Question: When I add a card to the inbox list, it is possible to double click on the card to open a modal dialog. In the dialog it is possible to add some checkboxes dynamically. When the checkboxes are checked the progress bar changes value.
The issue is, lets say, I create 2 checkboxes and then check one of them, the progress bar will show 50% done. After that, I save the data and press the save button. The dialog closes.
Then, when I add a new one card to the inbox list and double click on it to open dialog, the progress bar still shows the value of 50%. You can see the problem in the image below:

I have tried to fix it by my self using the code below: But it doesn't seem to work.
'''
$('#modalDialog,#progressbar').val($currentTarget.children('#progressbar').val());
'''
<URL>
How can I reset the progress bar after adding a new card?
HTML:
'''
<!--Modal Dialog-->
<div id="modalDialog">
<form>
<input type="button" id="Save" value="Save Data" />
<hr/>
<br/>
<label>Add checkBox</label>
<br />
<div id="progressbar"></div>
<br />
<input type="text" id="checkBoxName" />
<input type="button" id="btnSaveCheckBox" value="_Ok" />
</form>
</div>
'''
Jquery:
'''
$(function () {
// Click function to add a card
var $div = $('<div />').addClass('sortable-div');
var cnt = 0,
$currentTarget;
$('#AddCardBtn').click(function () {
var $newDiv = $div.clone(true);
cnt++;
$newDiv.prop("id", "div" + cnt);
$newDiv.data('checkboxes', []);
$('#userAddedCard').append($newDiv);
// alert($('#userAddedCard').find("div.sortable-div").length);
});
// Double click to open Modal Dialog Window
$('#userAddedCard').dblclick(function (e) {
$currentTarget = $(e.target);
$('#modalDialog,#progressbar').val($currentTarget.children('#progressbar').val());
$('.allcheckbox').remove(); // Remove checkboxes
$('#modalDialog').data('checkboxes', []); /* Reset dialog checkbox data */
/* Add checkboxes from card data */
$.each($currentTarget.data('checkboxes'), function (i, checkbox) {
addCheckbox(checkbox.name, checkbox.status);
});
$('#modalDialog').dialog({
modal: true,
height: 600,
width: 500,
position: 'center'
});
return false;
});
$("#datepicker").datepicker({
showWeek: true,
firstDay: 1
});
$("#Save").on("click", function () {
/* Copy checkbox data to card */
$currentTarget.data('checkboxes', $('#modalDialog').data('checkboxes'));
$('#modalDialog').dialog("close");
});
// Add a new checkBox
$('#btnSaveCheckBox').click(function () {
addCheckbox($('#checkBoxName').val());
$('#checkBoxName').val("");
});
function addCheckbox(name, status) {
status = status || false;
var container = $('#modalDialog');
var inputs = container.find('input');
var id = inputs.length + 1;
var data = {
status: status,
name: name
};
var div = $('<div />', { class: 'allcheckbox' });
$('<input />', {
type: 'checkbox',
id: 'cb' + id,
value: name
}).prop('checked', status).on('change', function () {
data.status = $(this).prop('checked');
}).appendTo(div); /* set checkbox status and monitor changes */
$('<label />', {
'for': 'cb' + id,
text: name
}).appendTo(div);
div.appendTo(container);
container.data('checkboxes').push(data);
updateProgress();
}
$(document).on('change', 'input[type="checkbox"]', updateProgress);
$("#progressbar").progressbar({
value: 0,
max: 100
});
function updateProgress() {
var numAll = $('input[type="checkbox"]').length;
var numChecked = $('input[type="checkbox"]:checked').length;
if (numAll > 0) {
var perc = (numChecked / numAll) * 100;
$("#progressbar").progressbar("value", perc)
.children('.ui-progressbar-value')
.html(perc.toPrecision(3) + '%')
.css("display", "block");
}
}
});
'''
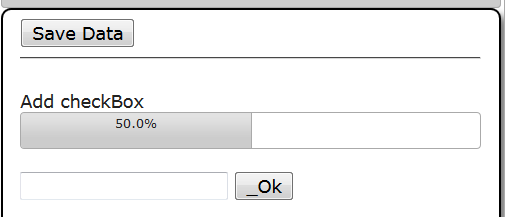
Answer: When you click Save button just reset '#progressbar' value like this:
'''
$('#progressbar').progressbar('option', 'value', 0);
'''
You can see documentation at <URL>